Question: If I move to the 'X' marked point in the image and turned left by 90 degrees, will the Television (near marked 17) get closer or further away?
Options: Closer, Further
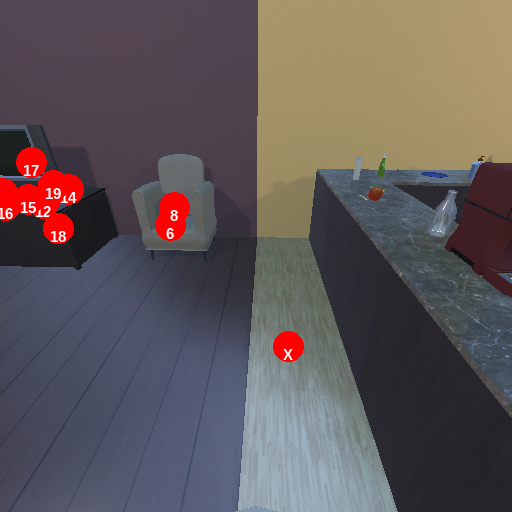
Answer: Closer